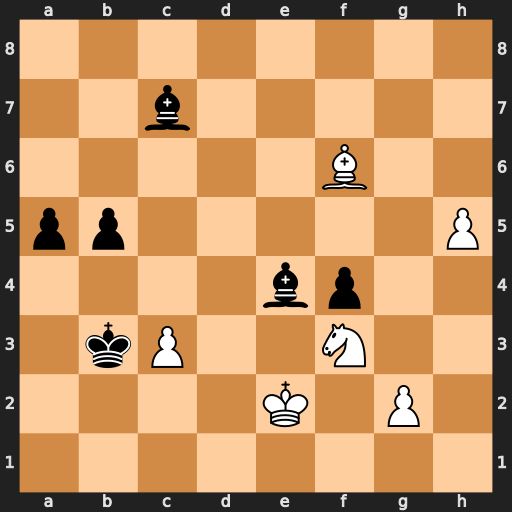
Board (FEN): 8/2b5/5B2/pp5P/4bp2/1kP2N2/4K1P1/8
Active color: w
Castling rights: -
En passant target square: -
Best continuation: Nd2+ Kc2 Nxe4